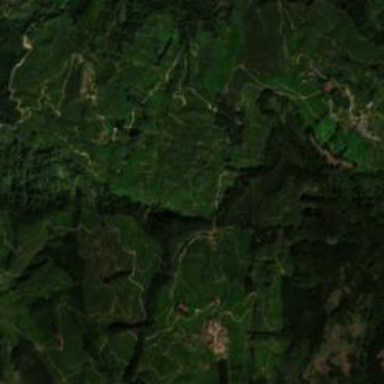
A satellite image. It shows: Tea plantation situated on farmland.